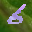
Label: 6